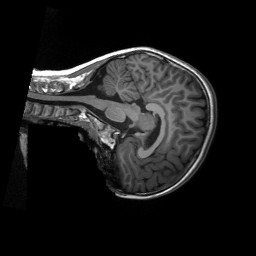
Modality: T1w
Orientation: sagittal
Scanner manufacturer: siemens
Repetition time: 2.3 s
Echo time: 0.00229 s